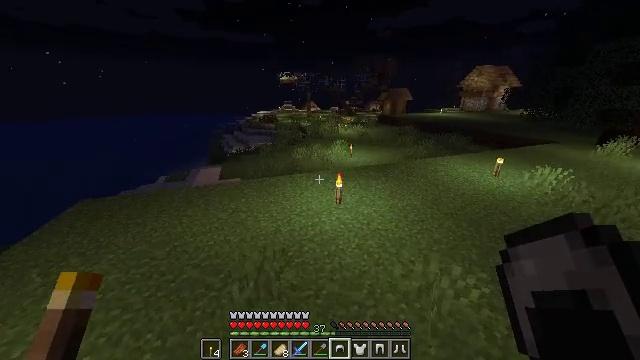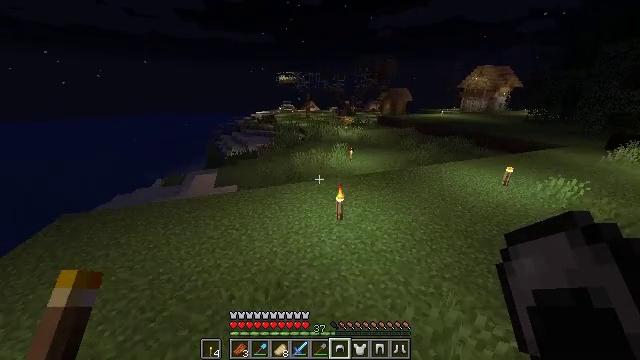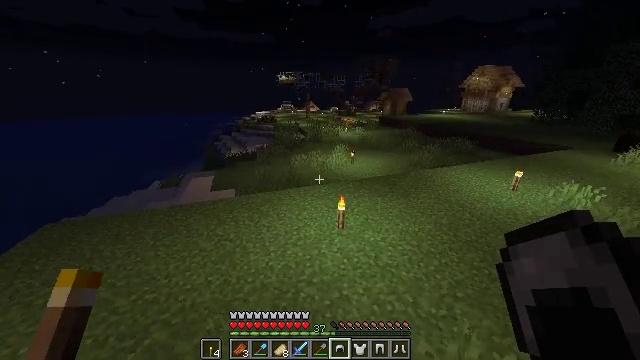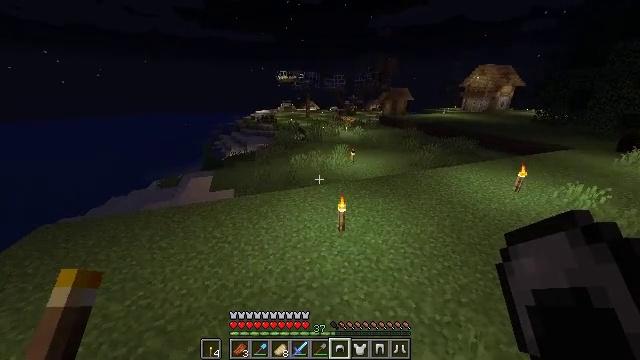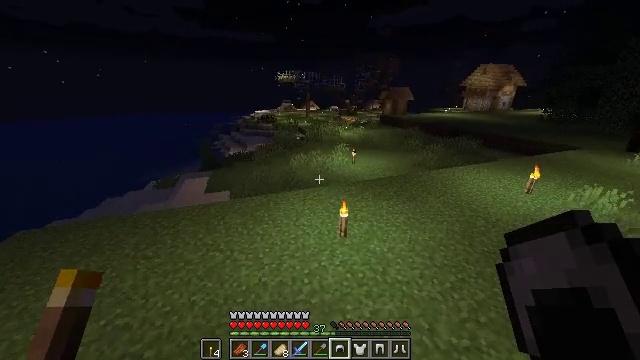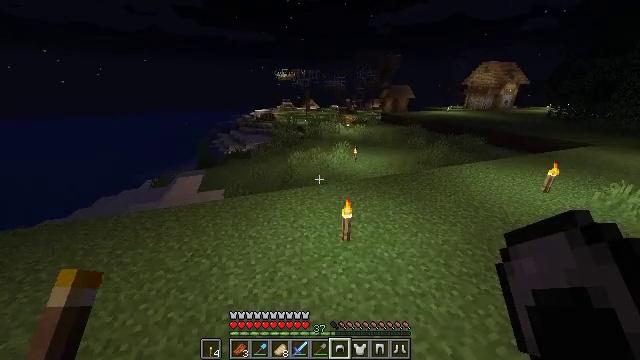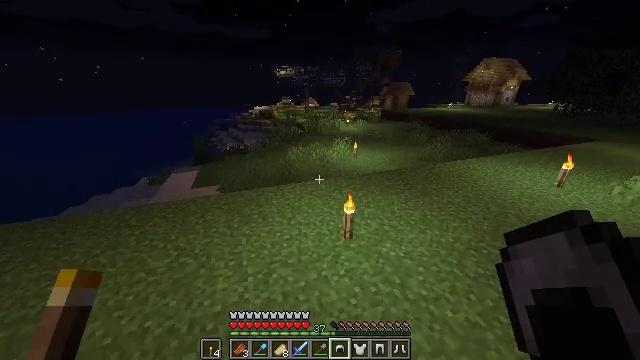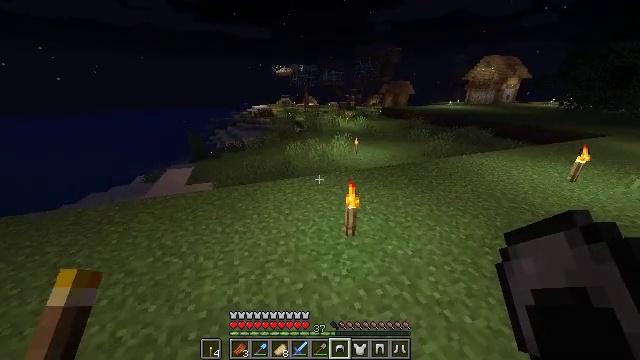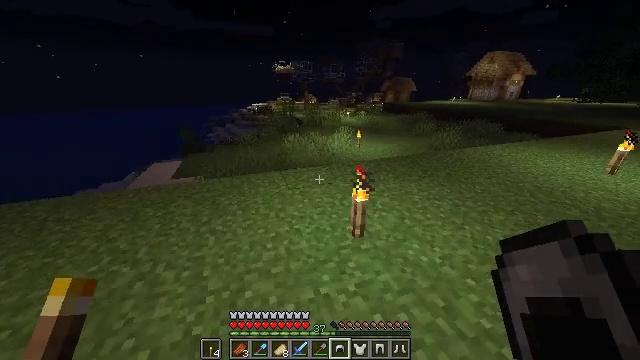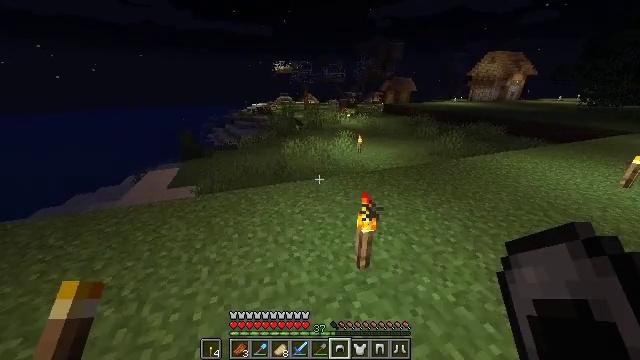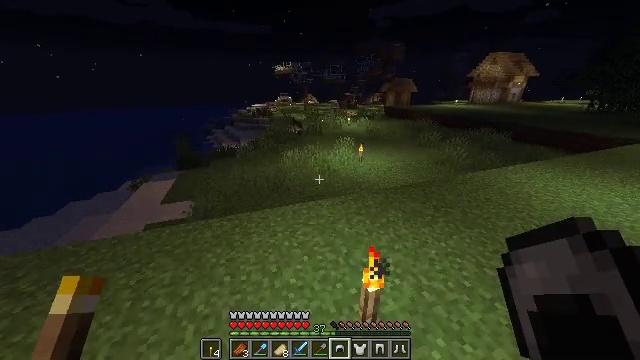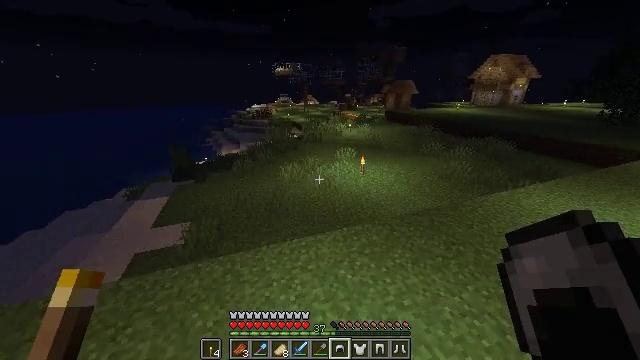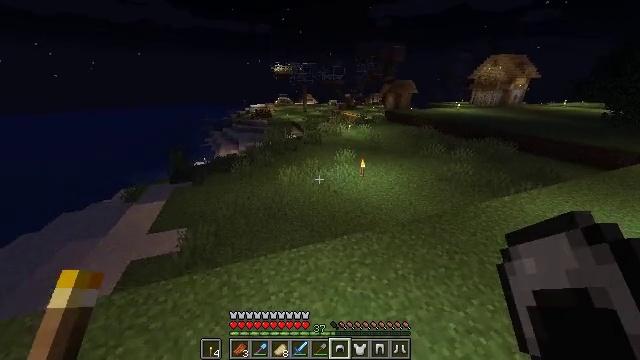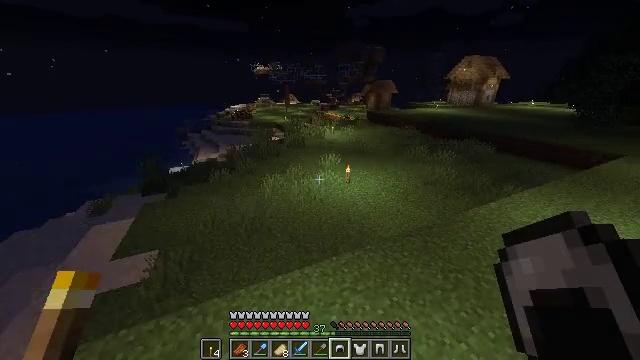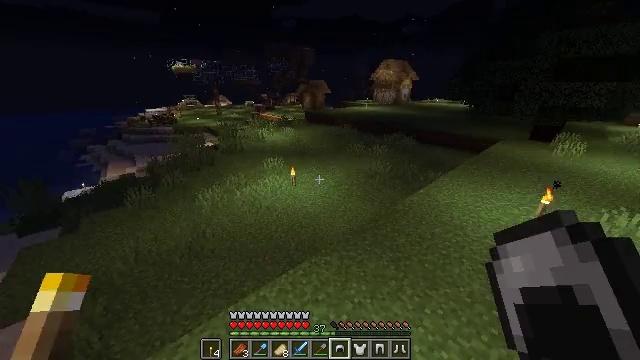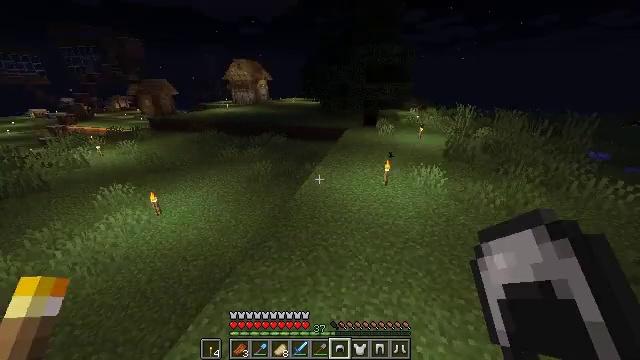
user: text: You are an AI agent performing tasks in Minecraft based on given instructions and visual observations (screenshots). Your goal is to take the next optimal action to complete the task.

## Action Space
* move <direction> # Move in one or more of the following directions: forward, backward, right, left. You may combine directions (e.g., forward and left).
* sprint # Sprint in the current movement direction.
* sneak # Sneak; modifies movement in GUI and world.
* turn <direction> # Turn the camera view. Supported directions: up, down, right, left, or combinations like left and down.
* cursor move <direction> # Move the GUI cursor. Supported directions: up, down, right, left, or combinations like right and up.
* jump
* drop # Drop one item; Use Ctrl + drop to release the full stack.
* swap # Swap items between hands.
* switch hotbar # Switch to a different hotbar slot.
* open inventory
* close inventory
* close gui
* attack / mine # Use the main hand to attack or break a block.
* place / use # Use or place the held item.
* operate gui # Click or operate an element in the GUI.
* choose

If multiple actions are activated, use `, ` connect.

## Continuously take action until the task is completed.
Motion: motion action
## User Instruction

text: Remove an iron helmet from the inventory.
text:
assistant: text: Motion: move forward, jump
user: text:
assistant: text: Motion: move forward, jump
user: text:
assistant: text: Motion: move forward, jump
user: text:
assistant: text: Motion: move forward, jump
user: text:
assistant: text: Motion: move forward, jump
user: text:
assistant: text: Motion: move forward, jump
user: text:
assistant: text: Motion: move forward, jump
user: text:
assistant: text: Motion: move forward, sprint, jump
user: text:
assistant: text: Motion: move forward, sprint, jump
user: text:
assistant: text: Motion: move forward, sprint, jump
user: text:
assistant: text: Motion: move forward, sprint, jump
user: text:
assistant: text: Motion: move forward, sprint, jump
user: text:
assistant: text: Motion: move forward, turn right, jump
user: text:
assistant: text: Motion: move forward, turn right, jump
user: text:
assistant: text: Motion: move forward, turn right, jump
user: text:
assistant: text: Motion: move forward, turn right
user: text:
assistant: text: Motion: move forward, turn right
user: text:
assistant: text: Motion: turn right and up
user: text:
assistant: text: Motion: turn right and up
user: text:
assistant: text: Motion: turn right and up
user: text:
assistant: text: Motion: turn left
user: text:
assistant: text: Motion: no_op
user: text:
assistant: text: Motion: no_op
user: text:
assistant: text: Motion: no_op
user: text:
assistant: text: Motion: no_op
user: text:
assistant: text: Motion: no_op
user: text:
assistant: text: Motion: no_op
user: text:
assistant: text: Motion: no_op
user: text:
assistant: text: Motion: no_op
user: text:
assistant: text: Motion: no_op